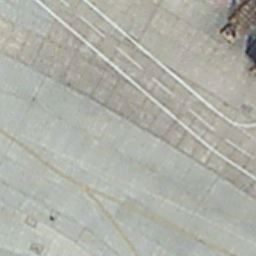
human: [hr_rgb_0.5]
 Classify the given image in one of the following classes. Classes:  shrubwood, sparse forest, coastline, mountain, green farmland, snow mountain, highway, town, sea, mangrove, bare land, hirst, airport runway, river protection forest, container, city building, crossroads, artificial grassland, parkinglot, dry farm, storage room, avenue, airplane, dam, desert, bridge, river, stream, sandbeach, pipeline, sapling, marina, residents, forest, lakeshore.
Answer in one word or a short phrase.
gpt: airport runway